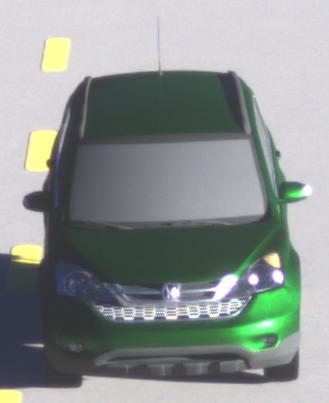
Make: Honda
Model: CR-V
Detailed model: CR-V (III) (04/10 - 10/12)
Model produced from: 2010
Model produced until: 2012
Doors: 5
Color: green
Road condition: dry road
Daytime: sunrise or sunset
Contrast: high contrast